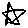
Label: star